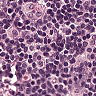
Metastatic tissue present: no